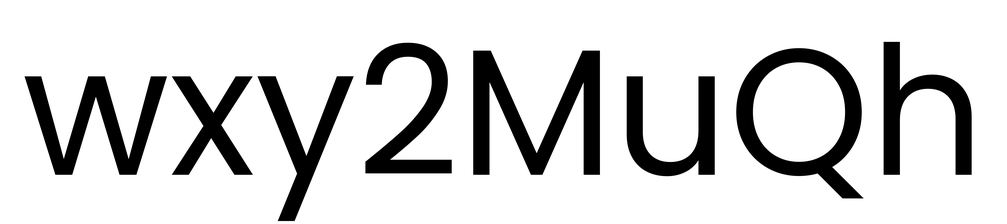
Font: Poppins-Regular